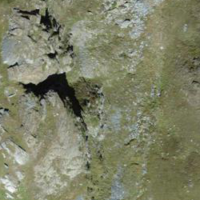
EUNIS habitat code: 31
Species observed at this site:
Gypaetus barbatus